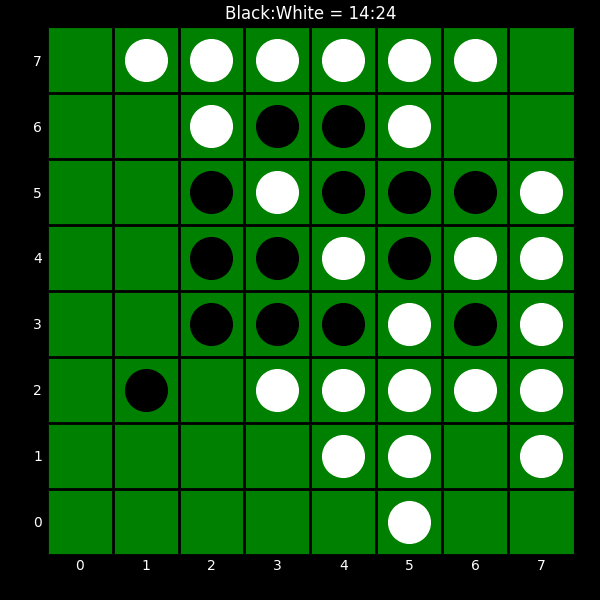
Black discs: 14
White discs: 24